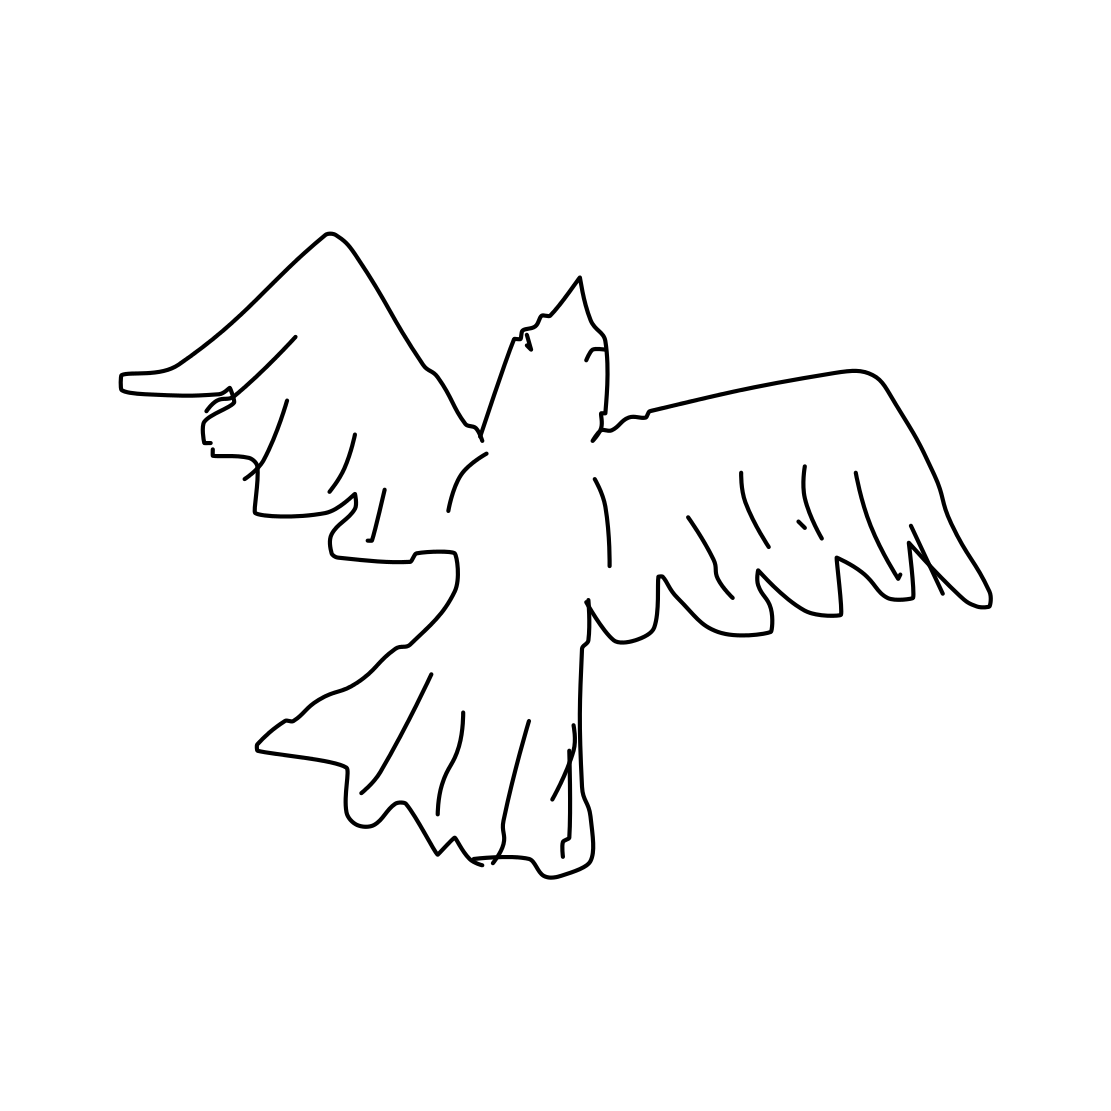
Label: flying bird